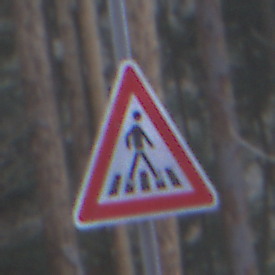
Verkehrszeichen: FussgaengerueberwegLinks
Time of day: MorningAfternoon
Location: Outdoor (Nature)
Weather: Overcast
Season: Winter
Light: Natural